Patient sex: M
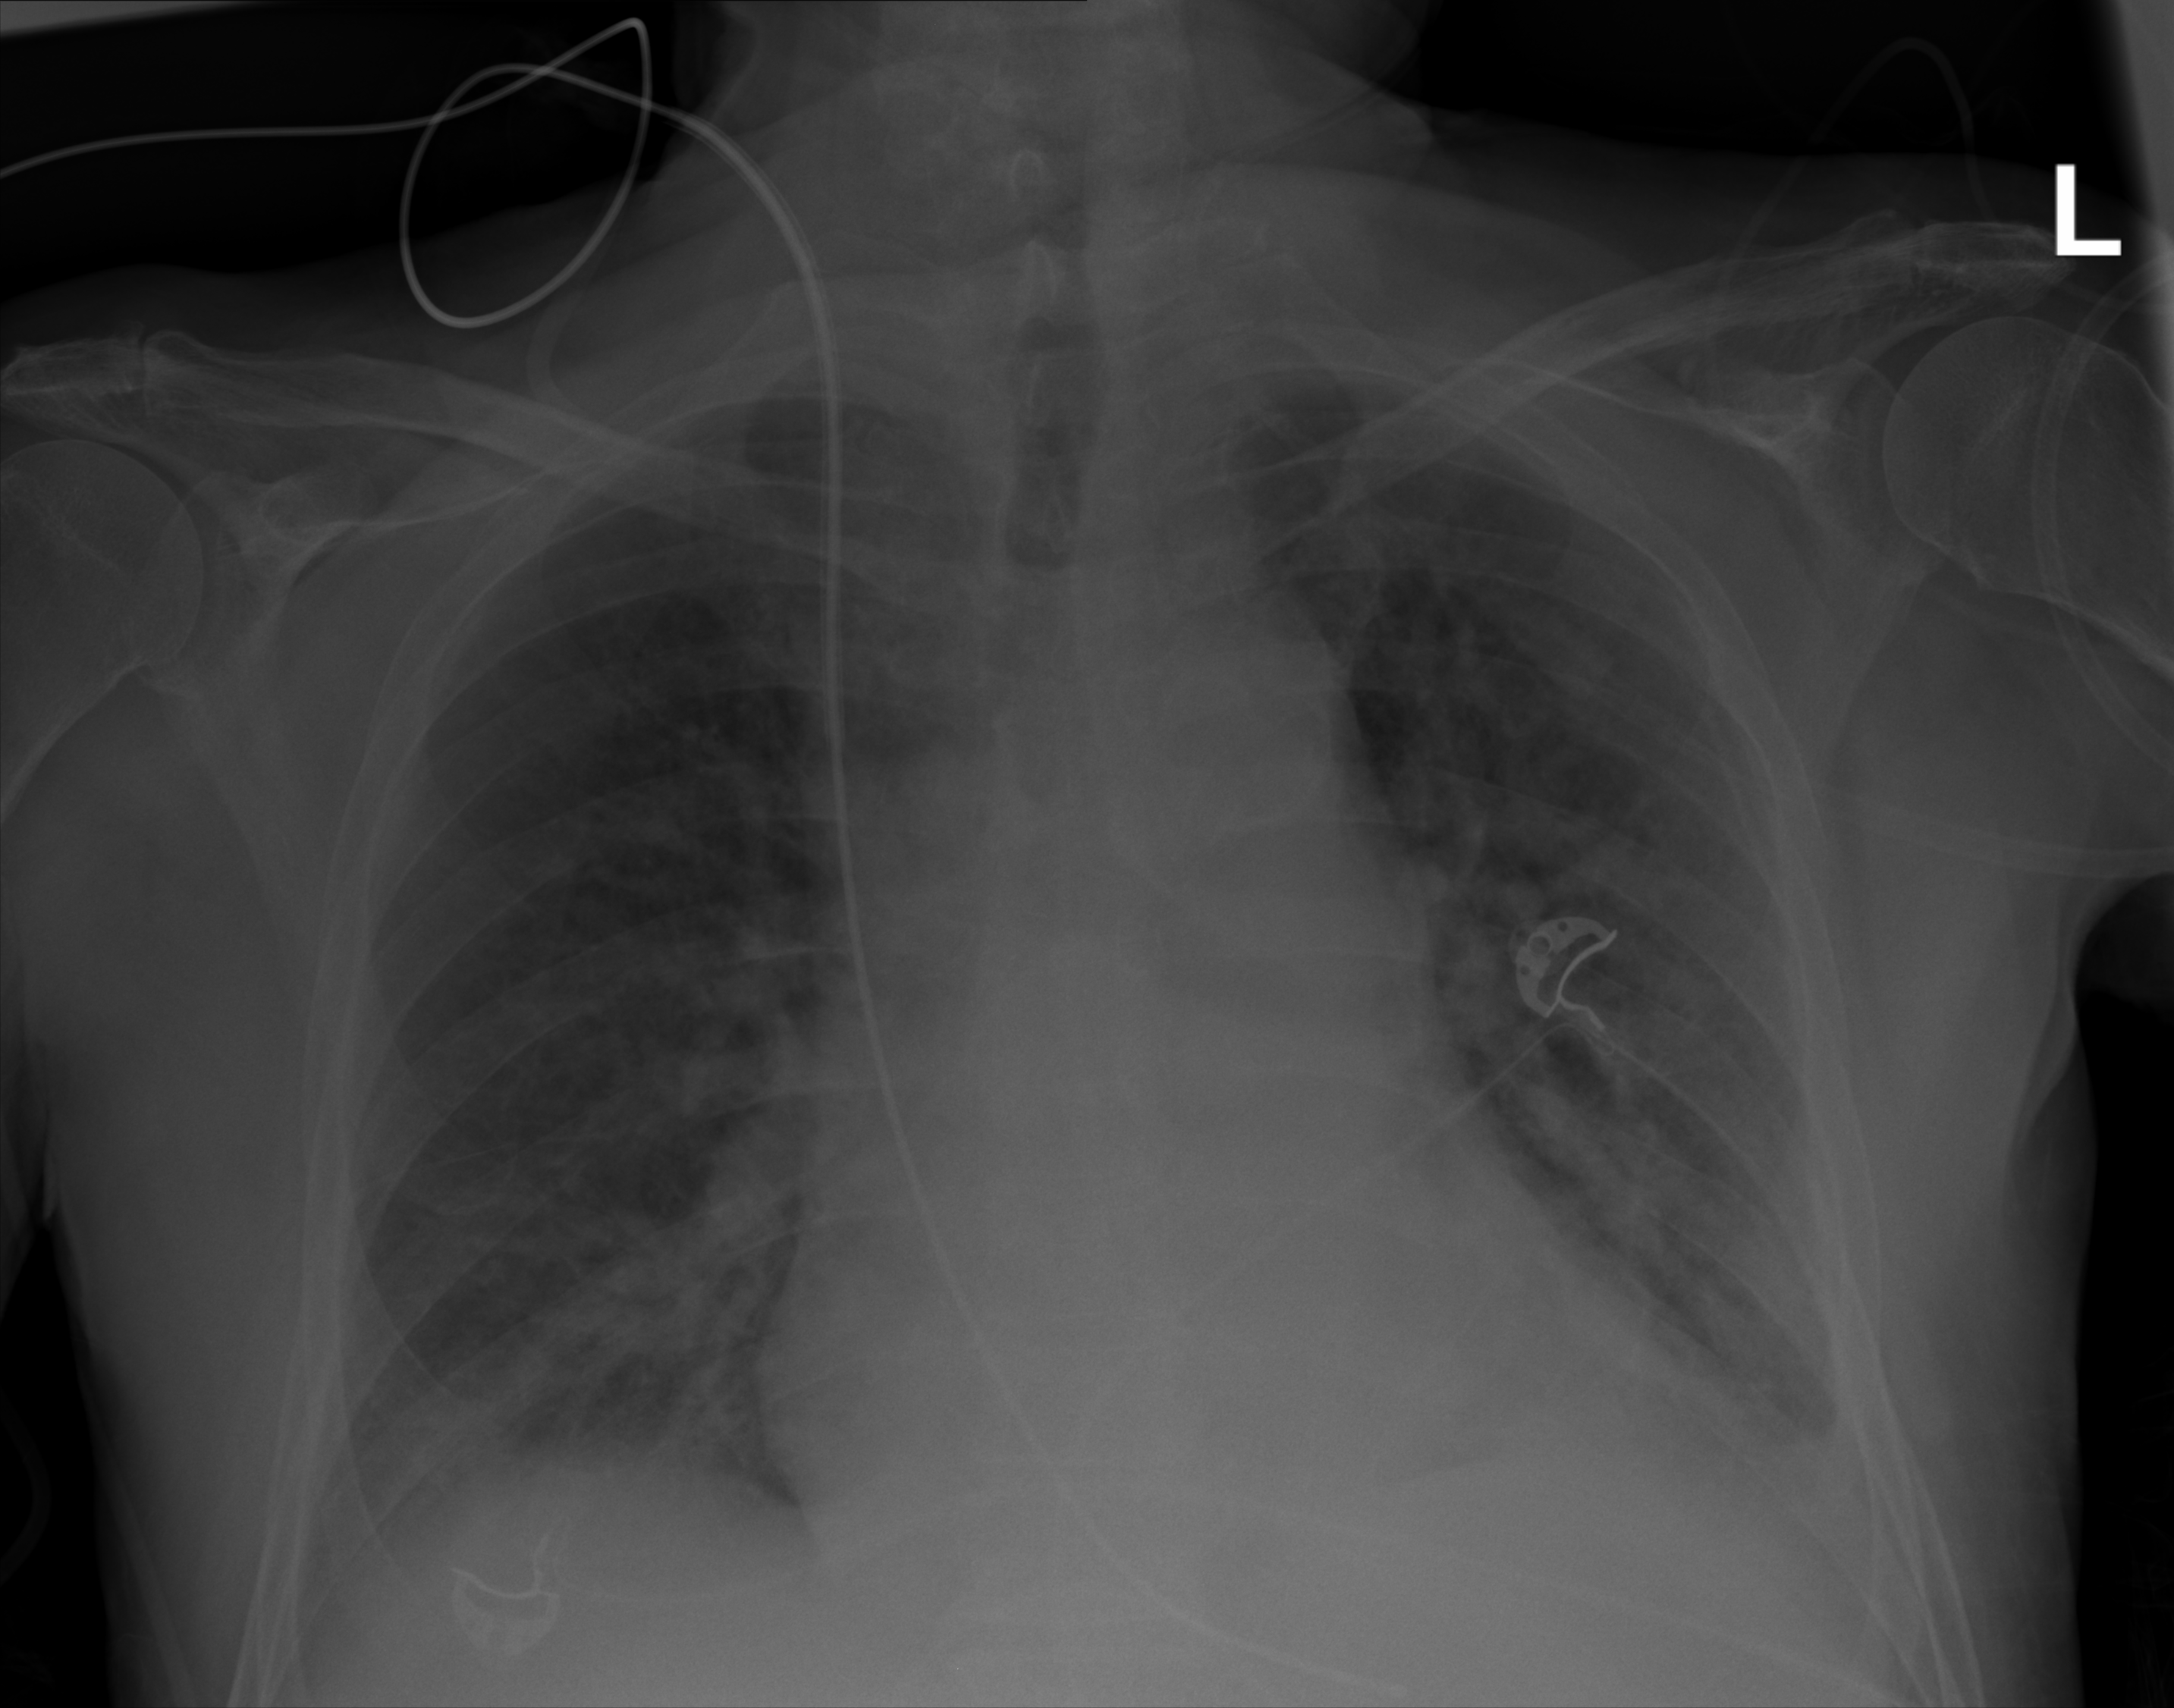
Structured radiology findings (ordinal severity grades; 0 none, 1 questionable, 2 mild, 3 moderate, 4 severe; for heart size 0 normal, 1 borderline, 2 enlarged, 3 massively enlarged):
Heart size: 2
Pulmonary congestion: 3
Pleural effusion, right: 2
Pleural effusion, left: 2
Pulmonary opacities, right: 2
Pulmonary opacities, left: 2
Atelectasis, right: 2
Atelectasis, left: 2